Question: Has anyone tried to achieve a Grid, Stack layout in twitter bootstrap in conjunction with Backbone.js Collection ?

<URL>
List layout was east to achieve with below markup for each model in the collection.
'''
<div class="row">
<div class="span12">
</div>
</div>
'''
Grid Layout seems more complicated even when the number of models in a row is set fixed. Assuming I am rendering 4 Models per row here is the required markup
'''
<div class="row">
<div class="span3"></div>
<div class="span3"></div>
<div class="span3"></div>
<div class="span3"></div>
</div>
'''
Generating the above markup is really hard because i have to wrap '4 div's with class span3' in a '<div class="row">'.
How do i go about doing this ?
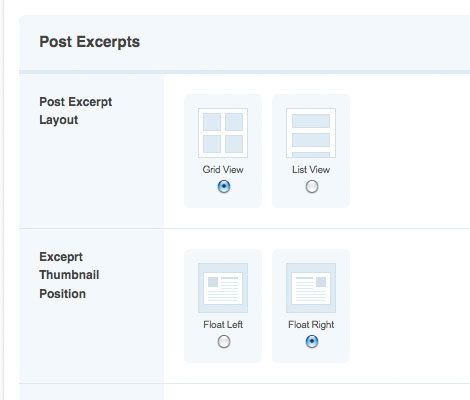
Answer: You'll want to use the CSS pseudo-class ':nth-child' to achieve this. Here's your HTML:
'''
<div class="row column3">
<div class="span3"></div>
<div class="span3"></div>
<div class="span3"></div>
<div class="span3"></div>
</div>
'''
The only thing changed is the addition of the 'column3' class. Here's the CSS you'll need:
'''
.column3 > div:nth-child(3n+4) {
clear: left;
}
'''
This should tell every the element after every 3rd element to clear to the next line giving you a 3-column layout.